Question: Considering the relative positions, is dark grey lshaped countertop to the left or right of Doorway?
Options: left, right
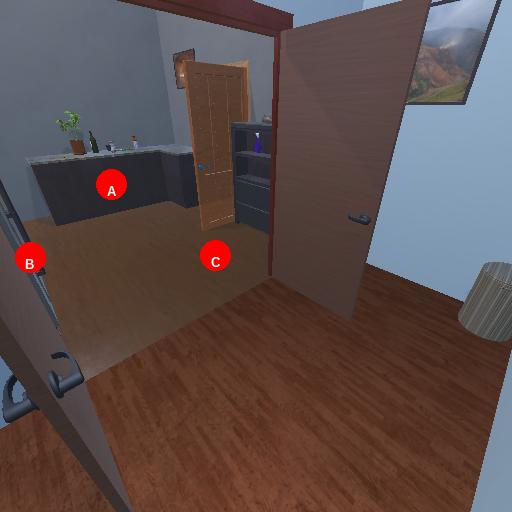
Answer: left